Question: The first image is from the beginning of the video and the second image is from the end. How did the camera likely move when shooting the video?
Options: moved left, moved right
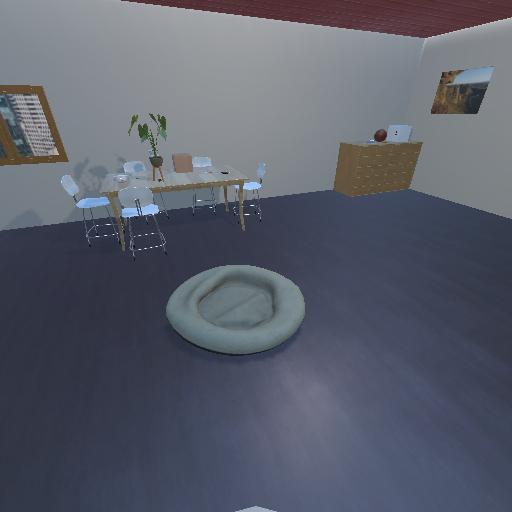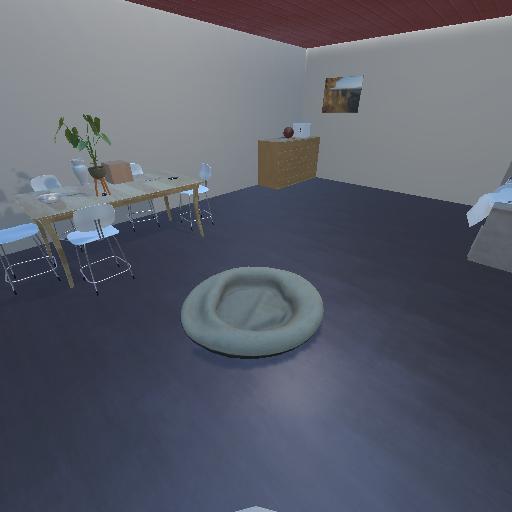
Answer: moved left